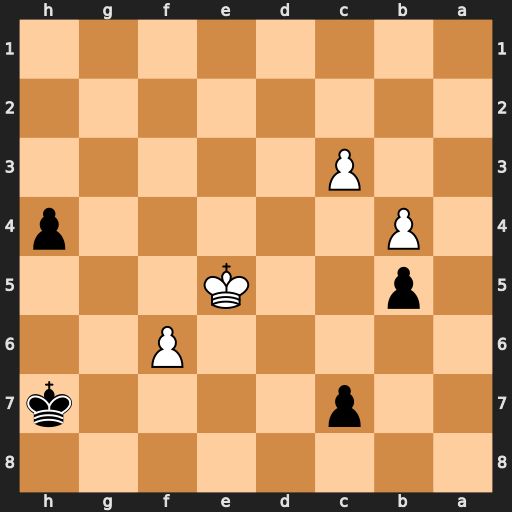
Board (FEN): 8/2p4k/5P2/1p2K3/1P5p/2P5/8/8
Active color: b
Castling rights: -
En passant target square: -
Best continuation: Kg8 Kf4 Kf7 Kg4 Kxf6